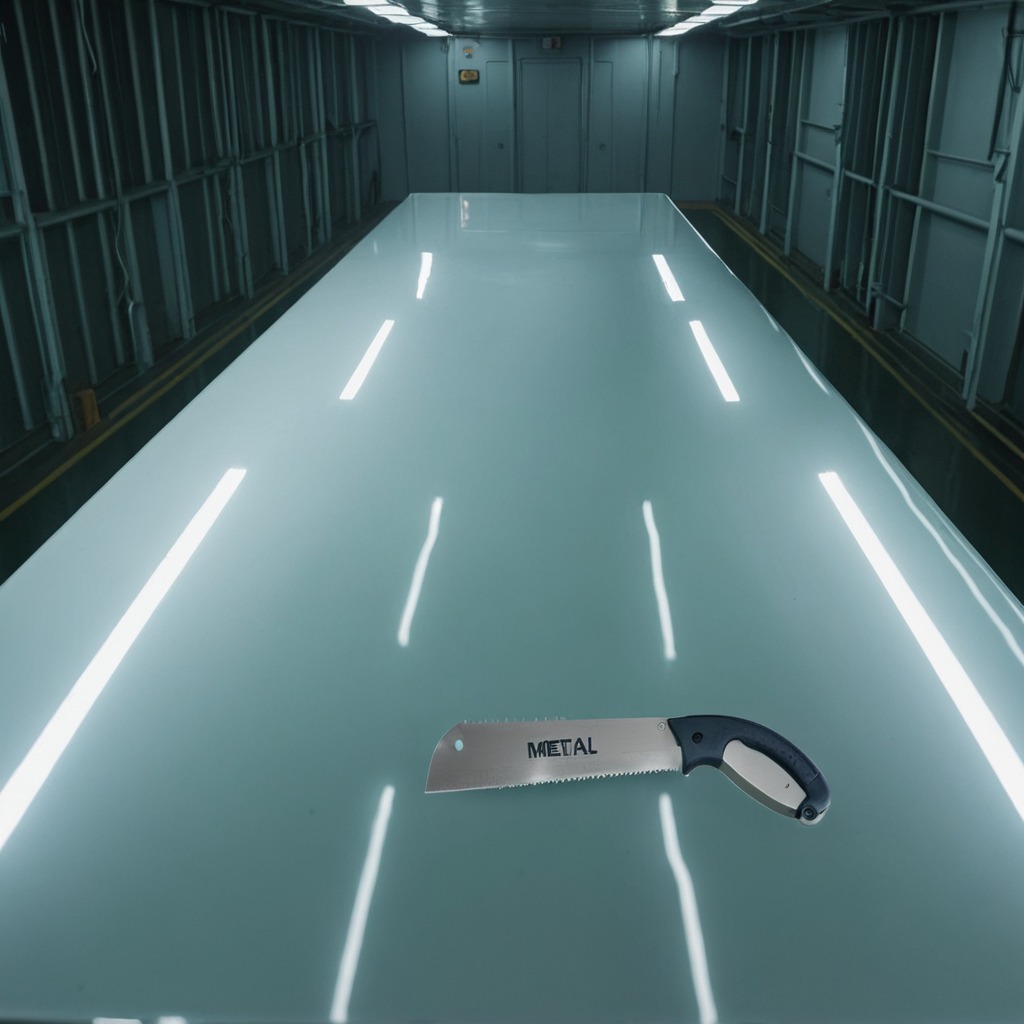
A metal saw is lying on a high-gloss table in a ship maintenance bay industrial lighting.